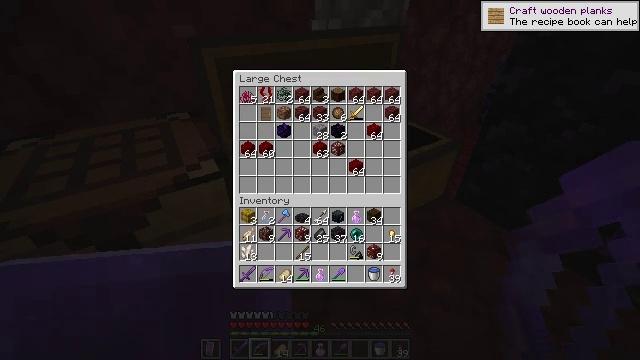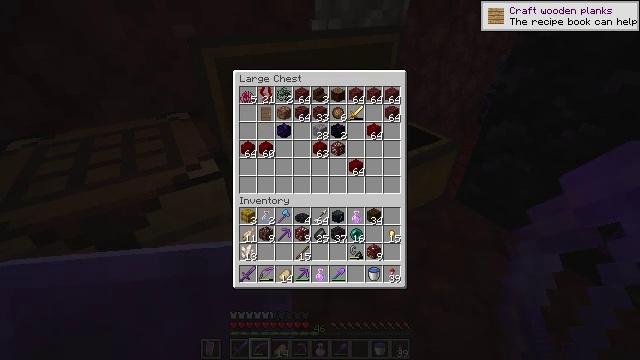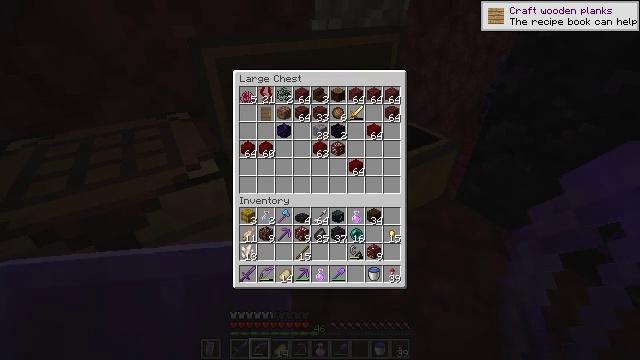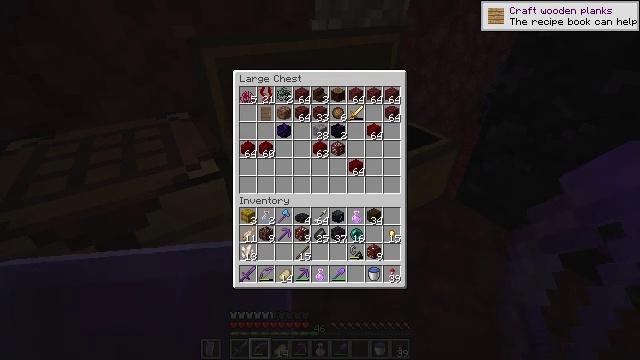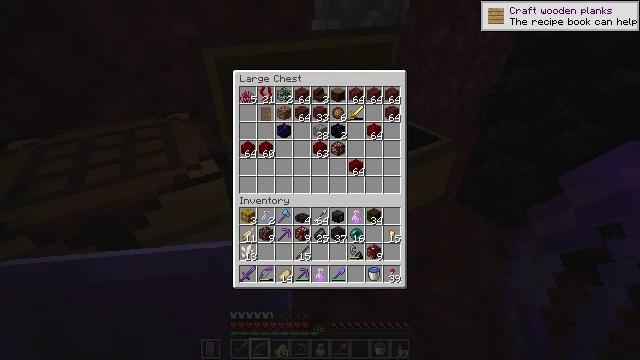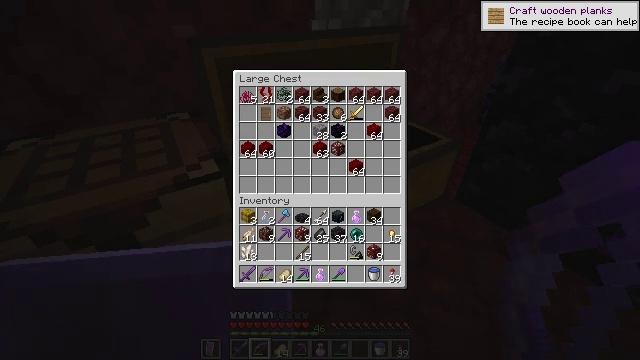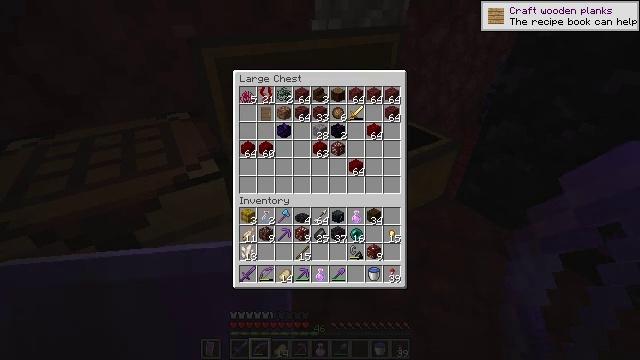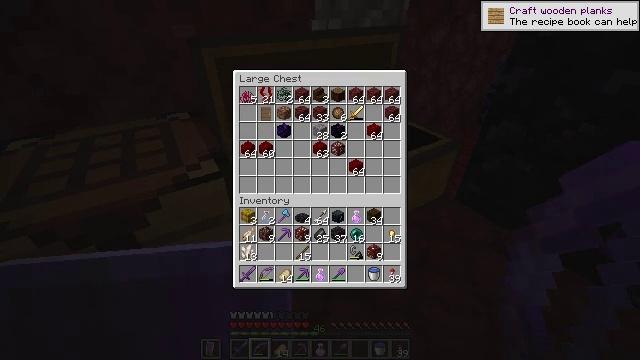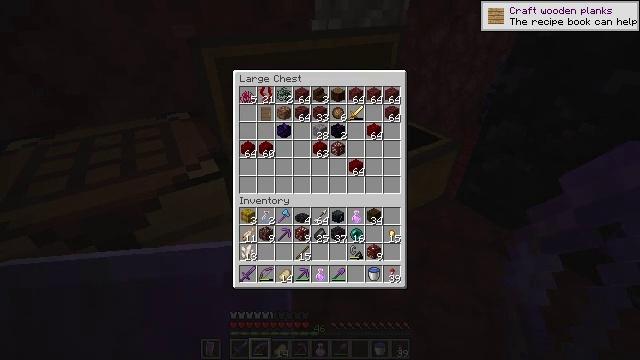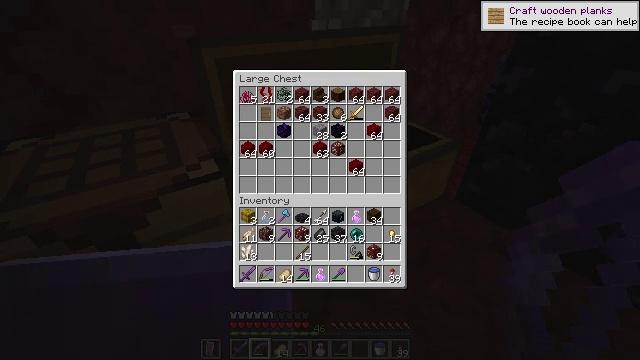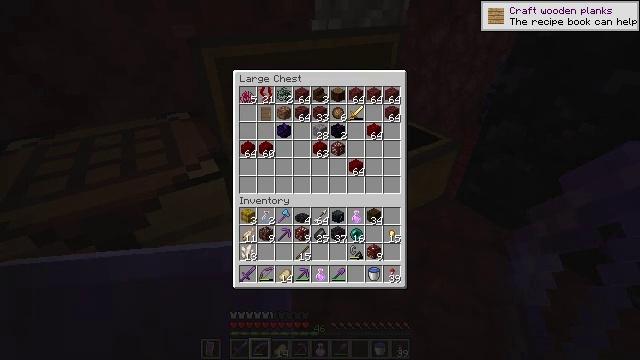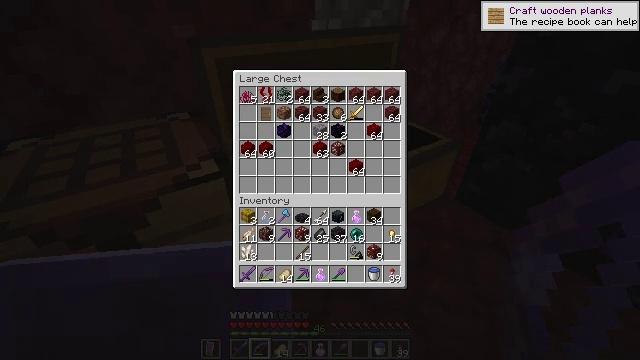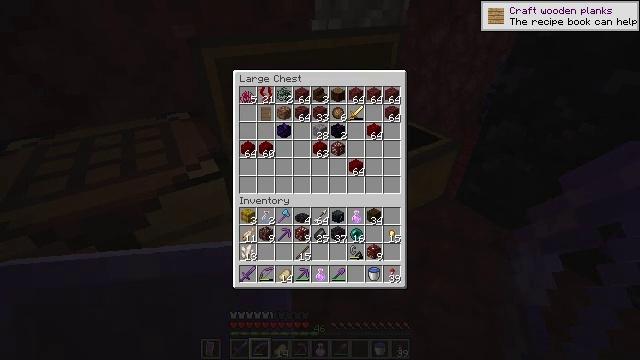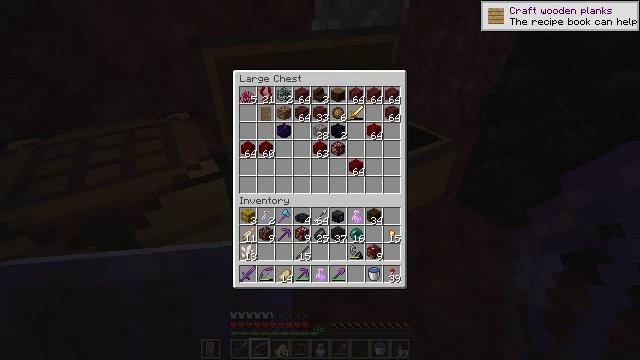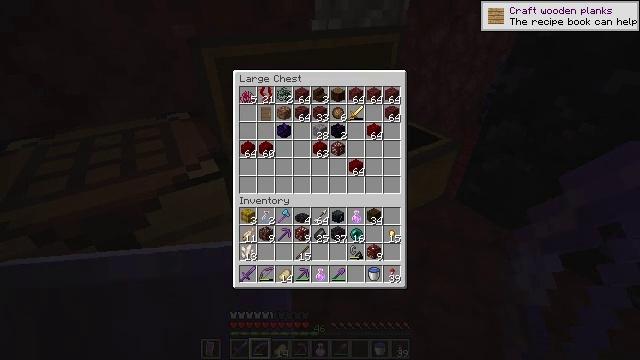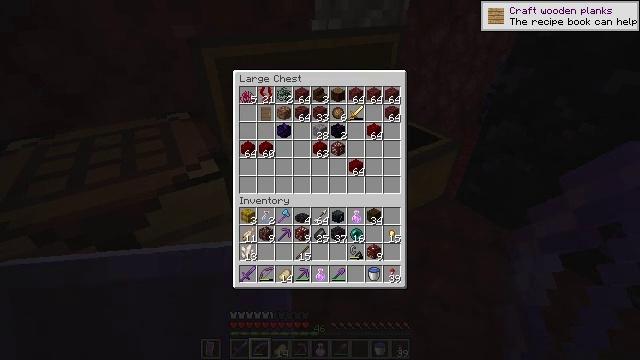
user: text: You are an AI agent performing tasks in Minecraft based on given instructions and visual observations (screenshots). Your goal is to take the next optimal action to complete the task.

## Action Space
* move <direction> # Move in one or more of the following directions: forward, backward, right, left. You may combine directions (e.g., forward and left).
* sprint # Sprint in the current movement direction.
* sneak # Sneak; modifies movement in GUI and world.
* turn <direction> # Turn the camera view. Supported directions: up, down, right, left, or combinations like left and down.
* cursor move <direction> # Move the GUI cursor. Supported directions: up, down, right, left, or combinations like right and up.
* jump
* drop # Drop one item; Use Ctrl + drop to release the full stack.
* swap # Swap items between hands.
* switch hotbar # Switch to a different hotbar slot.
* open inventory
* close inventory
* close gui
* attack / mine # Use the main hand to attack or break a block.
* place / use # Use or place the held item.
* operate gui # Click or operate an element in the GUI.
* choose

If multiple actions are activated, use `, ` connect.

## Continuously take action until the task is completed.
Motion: motion action
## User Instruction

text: craft item air
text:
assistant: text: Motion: no_op
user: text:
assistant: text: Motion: no_op
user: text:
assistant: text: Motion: no_op
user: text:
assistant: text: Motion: no_op
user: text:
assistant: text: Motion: no_op
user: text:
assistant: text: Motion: no_op
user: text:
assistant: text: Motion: no_op
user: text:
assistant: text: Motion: no_op
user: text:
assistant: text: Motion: no_op
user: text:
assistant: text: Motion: no_op
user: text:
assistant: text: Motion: no_op
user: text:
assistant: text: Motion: no_op
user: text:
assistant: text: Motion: no_op
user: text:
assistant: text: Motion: no_op
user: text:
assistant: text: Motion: no_op
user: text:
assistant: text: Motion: no_op
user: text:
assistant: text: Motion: no_op
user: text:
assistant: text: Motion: no_op
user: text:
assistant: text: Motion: no_op
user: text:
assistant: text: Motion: no_op
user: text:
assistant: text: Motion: no_op
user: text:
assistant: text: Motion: no_op
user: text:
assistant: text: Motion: no_op
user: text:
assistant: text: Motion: no_op
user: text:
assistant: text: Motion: no_op
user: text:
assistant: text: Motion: no_op
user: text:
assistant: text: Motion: no_op
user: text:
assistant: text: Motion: no_op
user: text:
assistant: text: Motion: no_op
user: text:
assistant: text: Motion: no_op